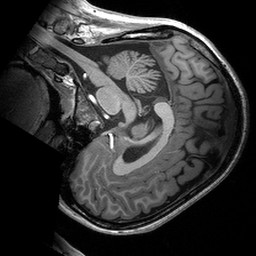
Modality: T1w
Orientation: sagittal
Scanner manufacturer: siemens
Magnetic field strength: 3 T
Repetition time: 2.53 s
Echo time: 0.00288 s